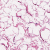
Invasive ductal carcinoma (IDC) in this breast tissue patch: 0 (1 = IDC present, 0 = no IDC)